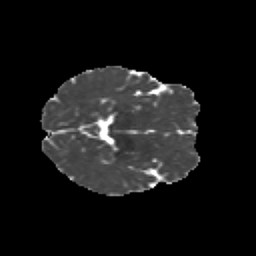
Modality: MD
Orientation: axial
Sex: female
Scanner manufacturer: siemens
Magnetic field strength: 3 T
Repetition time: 5 s
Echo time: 0.071 s